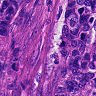
Metastatic tissue present: yes